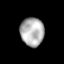
Tissue: lung
Cell type: Epithelial cells
Senescence score: 0.2244
Nuclear area (px): 663
Mean DAPI intensity: 176.79